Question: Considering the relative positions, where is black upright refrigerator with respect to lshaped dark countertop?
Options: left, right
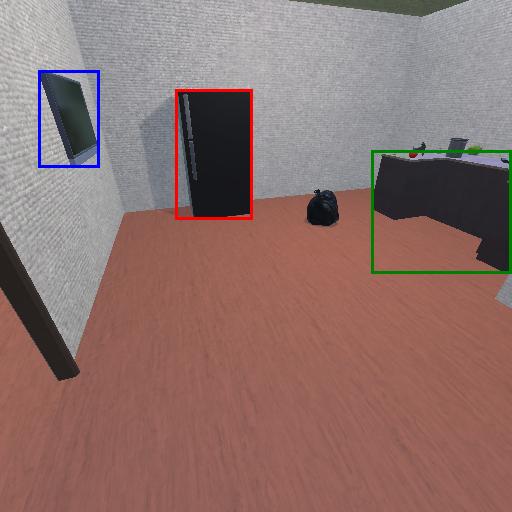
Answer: left